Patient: sex F, age 53
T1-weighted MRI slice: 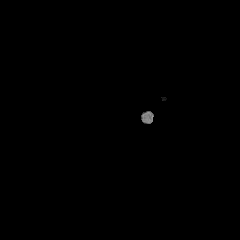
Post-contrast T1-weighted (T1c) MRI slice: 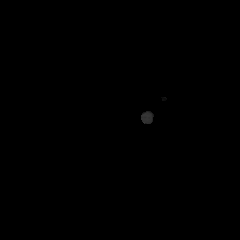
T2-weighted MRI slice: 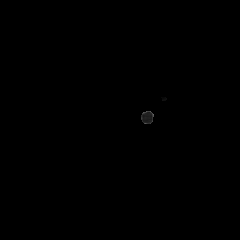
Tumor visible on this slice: no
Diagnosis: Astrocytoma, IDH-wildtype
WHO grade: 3